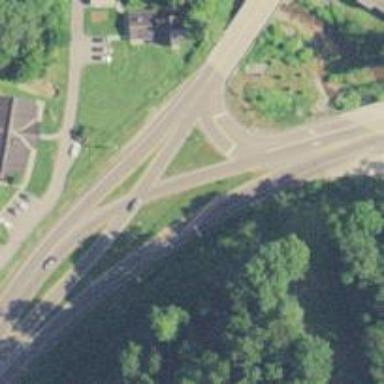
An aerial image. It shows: Asphalt road with secondary link designation.